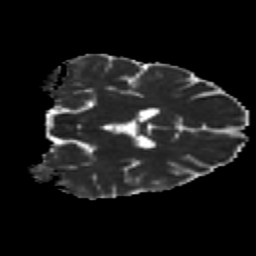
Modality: MD
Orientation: coronal
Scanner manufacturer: ge
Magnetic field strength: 3 T
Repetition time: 8.8 s
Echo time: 0.081 s